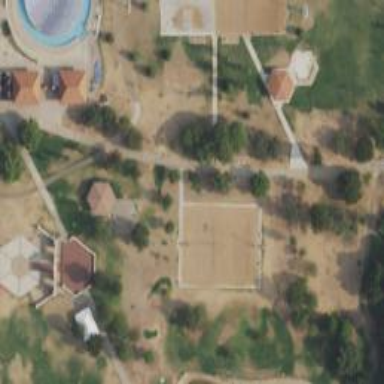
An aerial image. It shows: Disc golf hole.